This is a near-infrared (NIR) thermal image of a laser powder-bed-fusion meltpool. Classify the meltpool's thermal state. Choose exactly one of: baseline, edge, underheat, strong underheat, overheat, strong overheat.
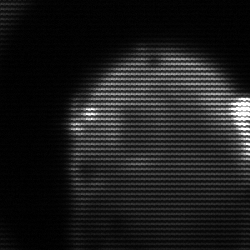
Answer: edge